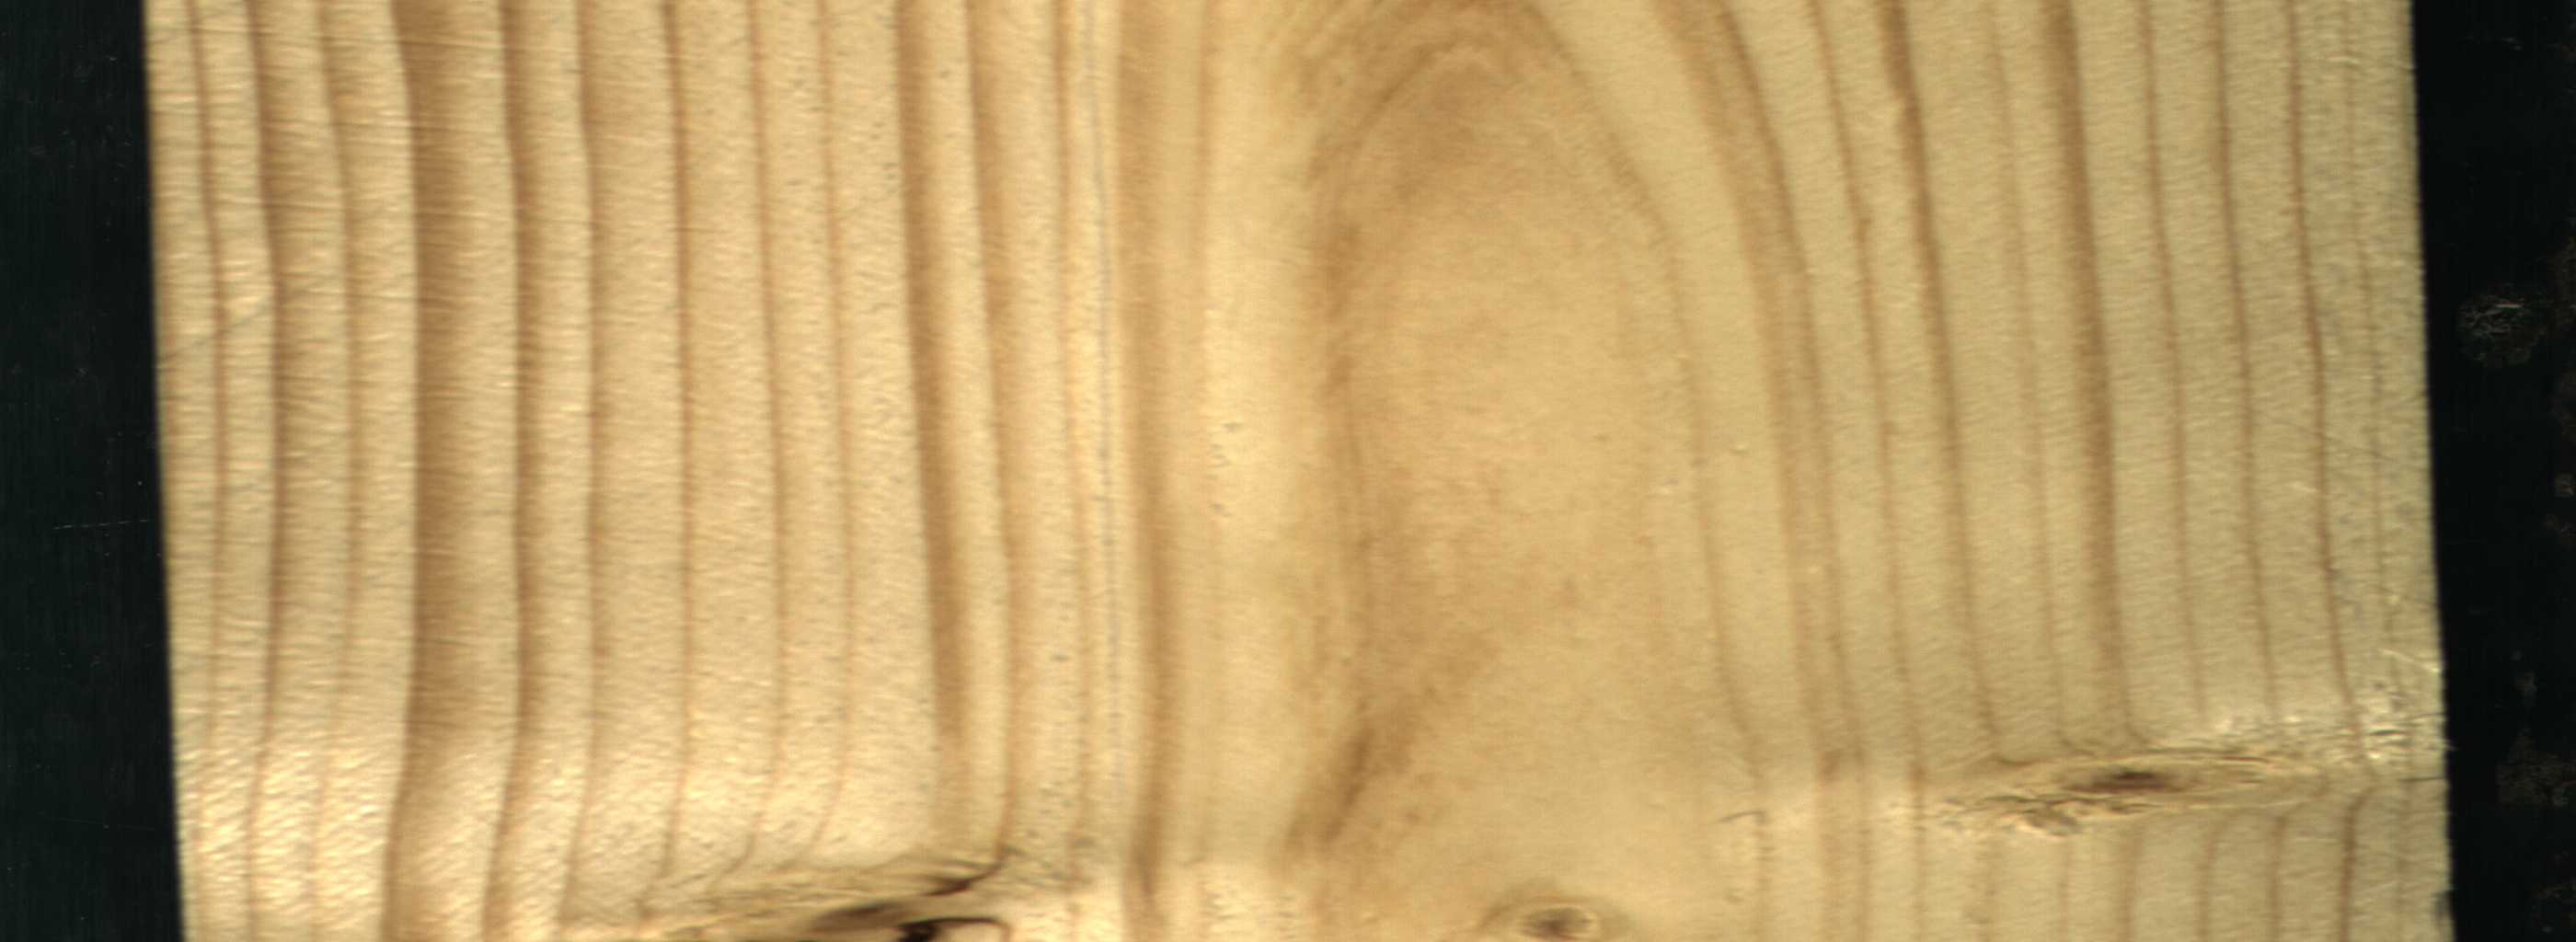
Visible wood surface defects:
Dead_Knot
Live_Knot
Live_Knot